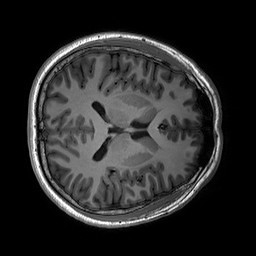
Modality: T1w
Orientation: axial
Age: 31
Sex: male
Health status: healthy
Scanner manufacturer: siemens
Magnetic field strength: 3 T
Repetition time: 2.3 s
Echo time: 0.00236 s